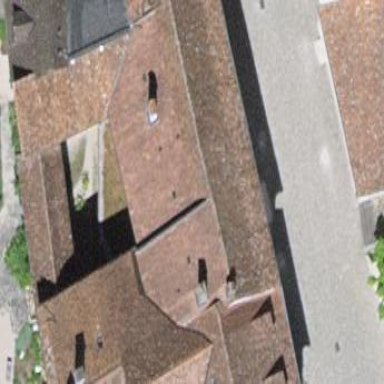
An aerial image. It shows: Presbytery building.